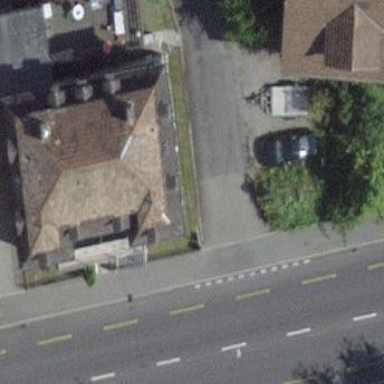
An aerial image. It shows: Charming apartments building with mansard roof design.